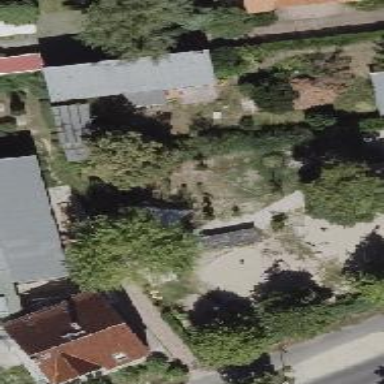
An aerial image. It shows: Kindergarten.